Aerial crown-view tile of a tropical tree (Barro Colorado Island, Panama), acquired 20240918:
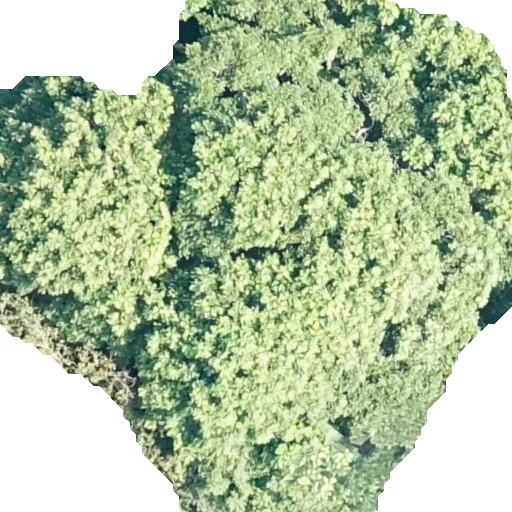
Species: Dipteryx oleifera
GBIF accepted scientific name: Dipteryx oleifera
Crown area: 393.545 m²